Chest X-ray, AP view. Patient: 45 years old, sex M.
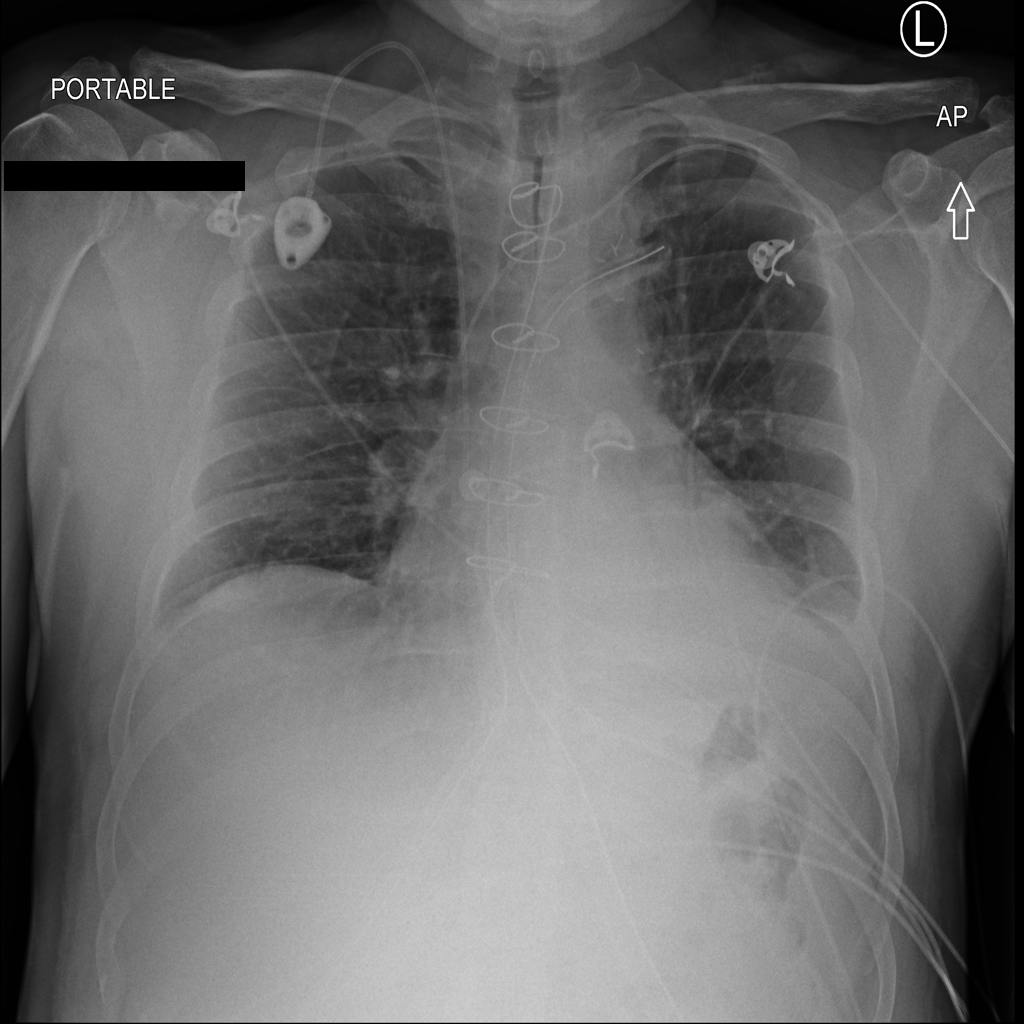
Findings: Pneumothorax